Question: I have a rehosted workflow. I'm creating a custom way users can input arguments. I want to remove the Arguments section from the WorkflowDesigner.View.
is that possible?
Cheers
theHaggis
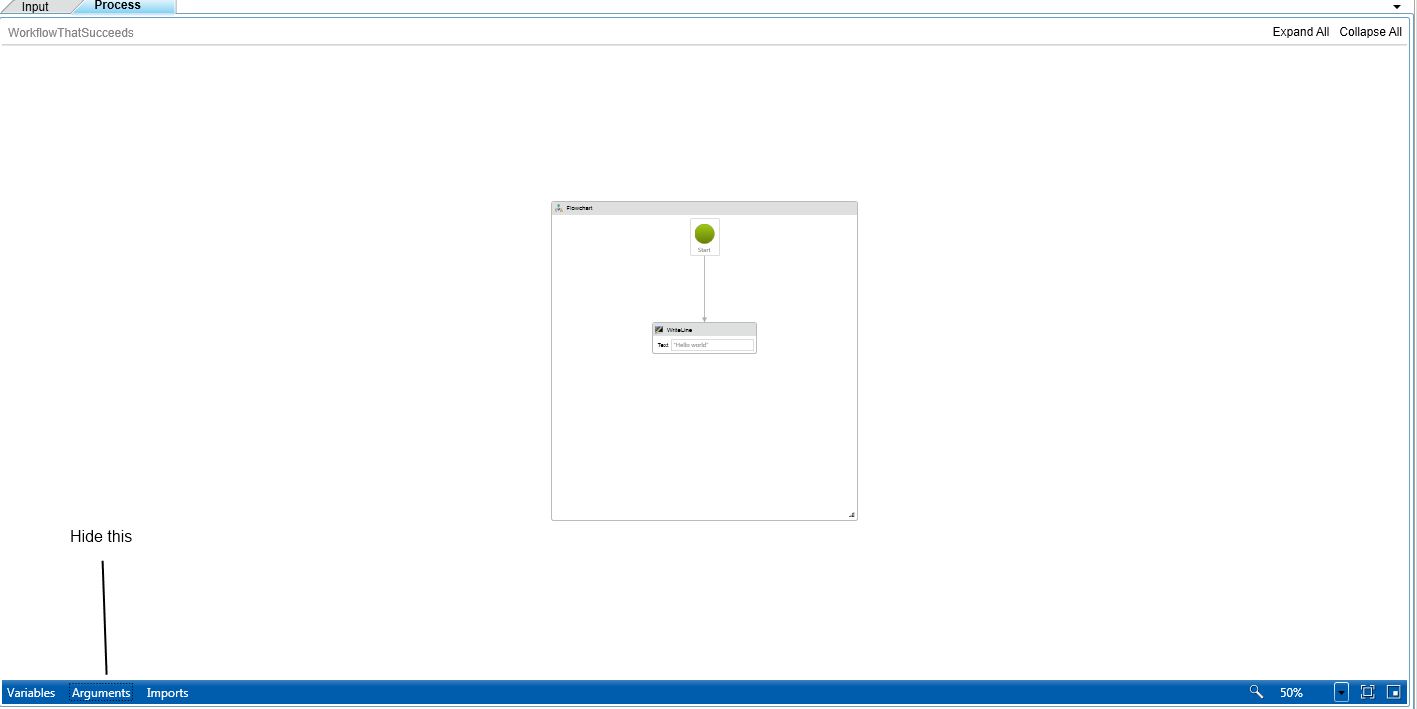
Answer: After creating your <URL>:
'''
var designer = new WorkflowDesigner();
'''
You can access various options, including the one where you show/hide bar items, using <URL>, like this:
'''
var designerView = designer.Context.Services.GetService<DesignerView>();
designerView.WorkflowShellBarItemVisibility =
ShellBarItemVisibility.Imports |
ShellBarItemVisibility.MiniMap |
ShellBarItemVisibility.Variables |
// ShellBarItemVisibility.Arguments | <-- Uncomment to show again
ShellBarItemVisibility.Zoom;
'''